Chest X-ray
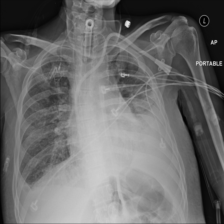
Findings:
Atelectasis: negative
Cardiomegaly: negative
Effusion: negative
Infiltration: negative
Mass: negative
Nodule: negative
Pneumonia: negative
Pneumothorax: negative
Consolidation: negative
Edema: negative
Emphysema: negative
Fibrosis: negative
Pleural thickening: negative
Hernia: negative